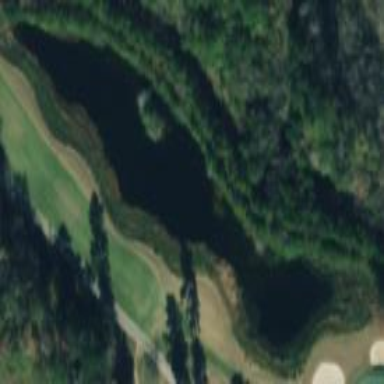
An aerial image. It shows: Water hazard on golf course.